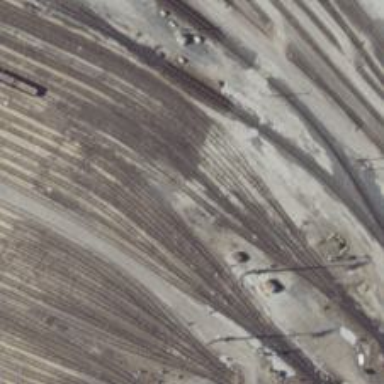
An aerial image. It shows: Railway yard used for servicing trains.